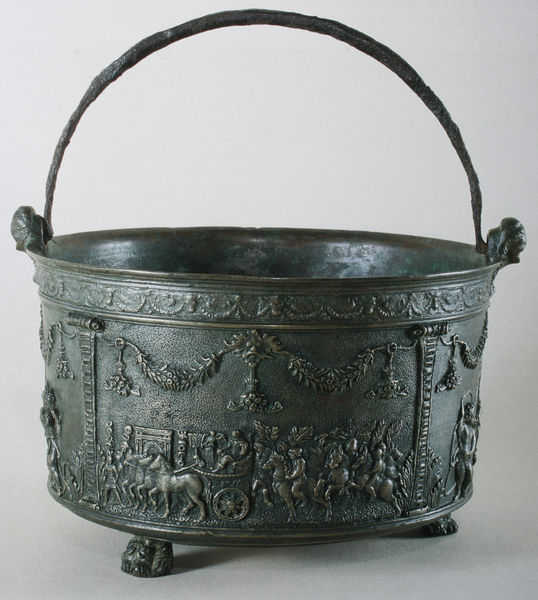
Titel: Eimer
Künstler: Vicenzo Grandi
Standort: Trient
Institution: Castello del Buonconsiglio
Schlagwörter: fuß, mann, wasser, weiß, menschen, blumen, grau, männer, schwarz, szene, säule, säulen, tier, fest, muster, ornament, mensch, rahmen, schale, schüssel, silber, sockel, tragen, ast, felder, boden, girlande, pferd, pferde, reiter, früchte, henkel, kanne, krug, skulptur, relief, topf, füße, bilder, bogen, transport, zug, kutsche, rand, rad, wagen, wagenrad, gefolge, kaiser, bordüre, dekor, ornamente, verzierung, metall, palmwedel, bronze, tor, foto, griff, eisen, gusseisen, gefäß, messing, zinn, antike, plastisch, kupfer, nachttopf, kranz, rom, girlanden, fries, römer, küche, palmzweige, handwerk, antik, bacchus, palmen, umzug, volute, kochen, streitwagen, eimer, reliefs, guss, gespann, szenen, dreifuss, sieger, triumphzug, verzierungen, festzug, geleit, römisch, kessel, quadriga, triumpfbogen, triumphbogen, heimkehr, ghirlande, festons, wasserbehälter, löwenfüsse, standbeine, bronce, grilanden, festumzug, klauenfüsse, löwenfuss, pratze, kesse, rädee, siegespalmen, situla, wasserbehäter, kutsche#, pompa